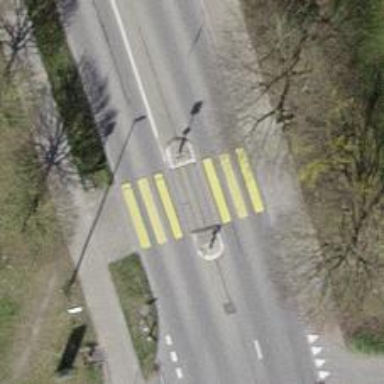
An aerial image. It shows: Zebra crossing with crossing island.